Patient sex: M
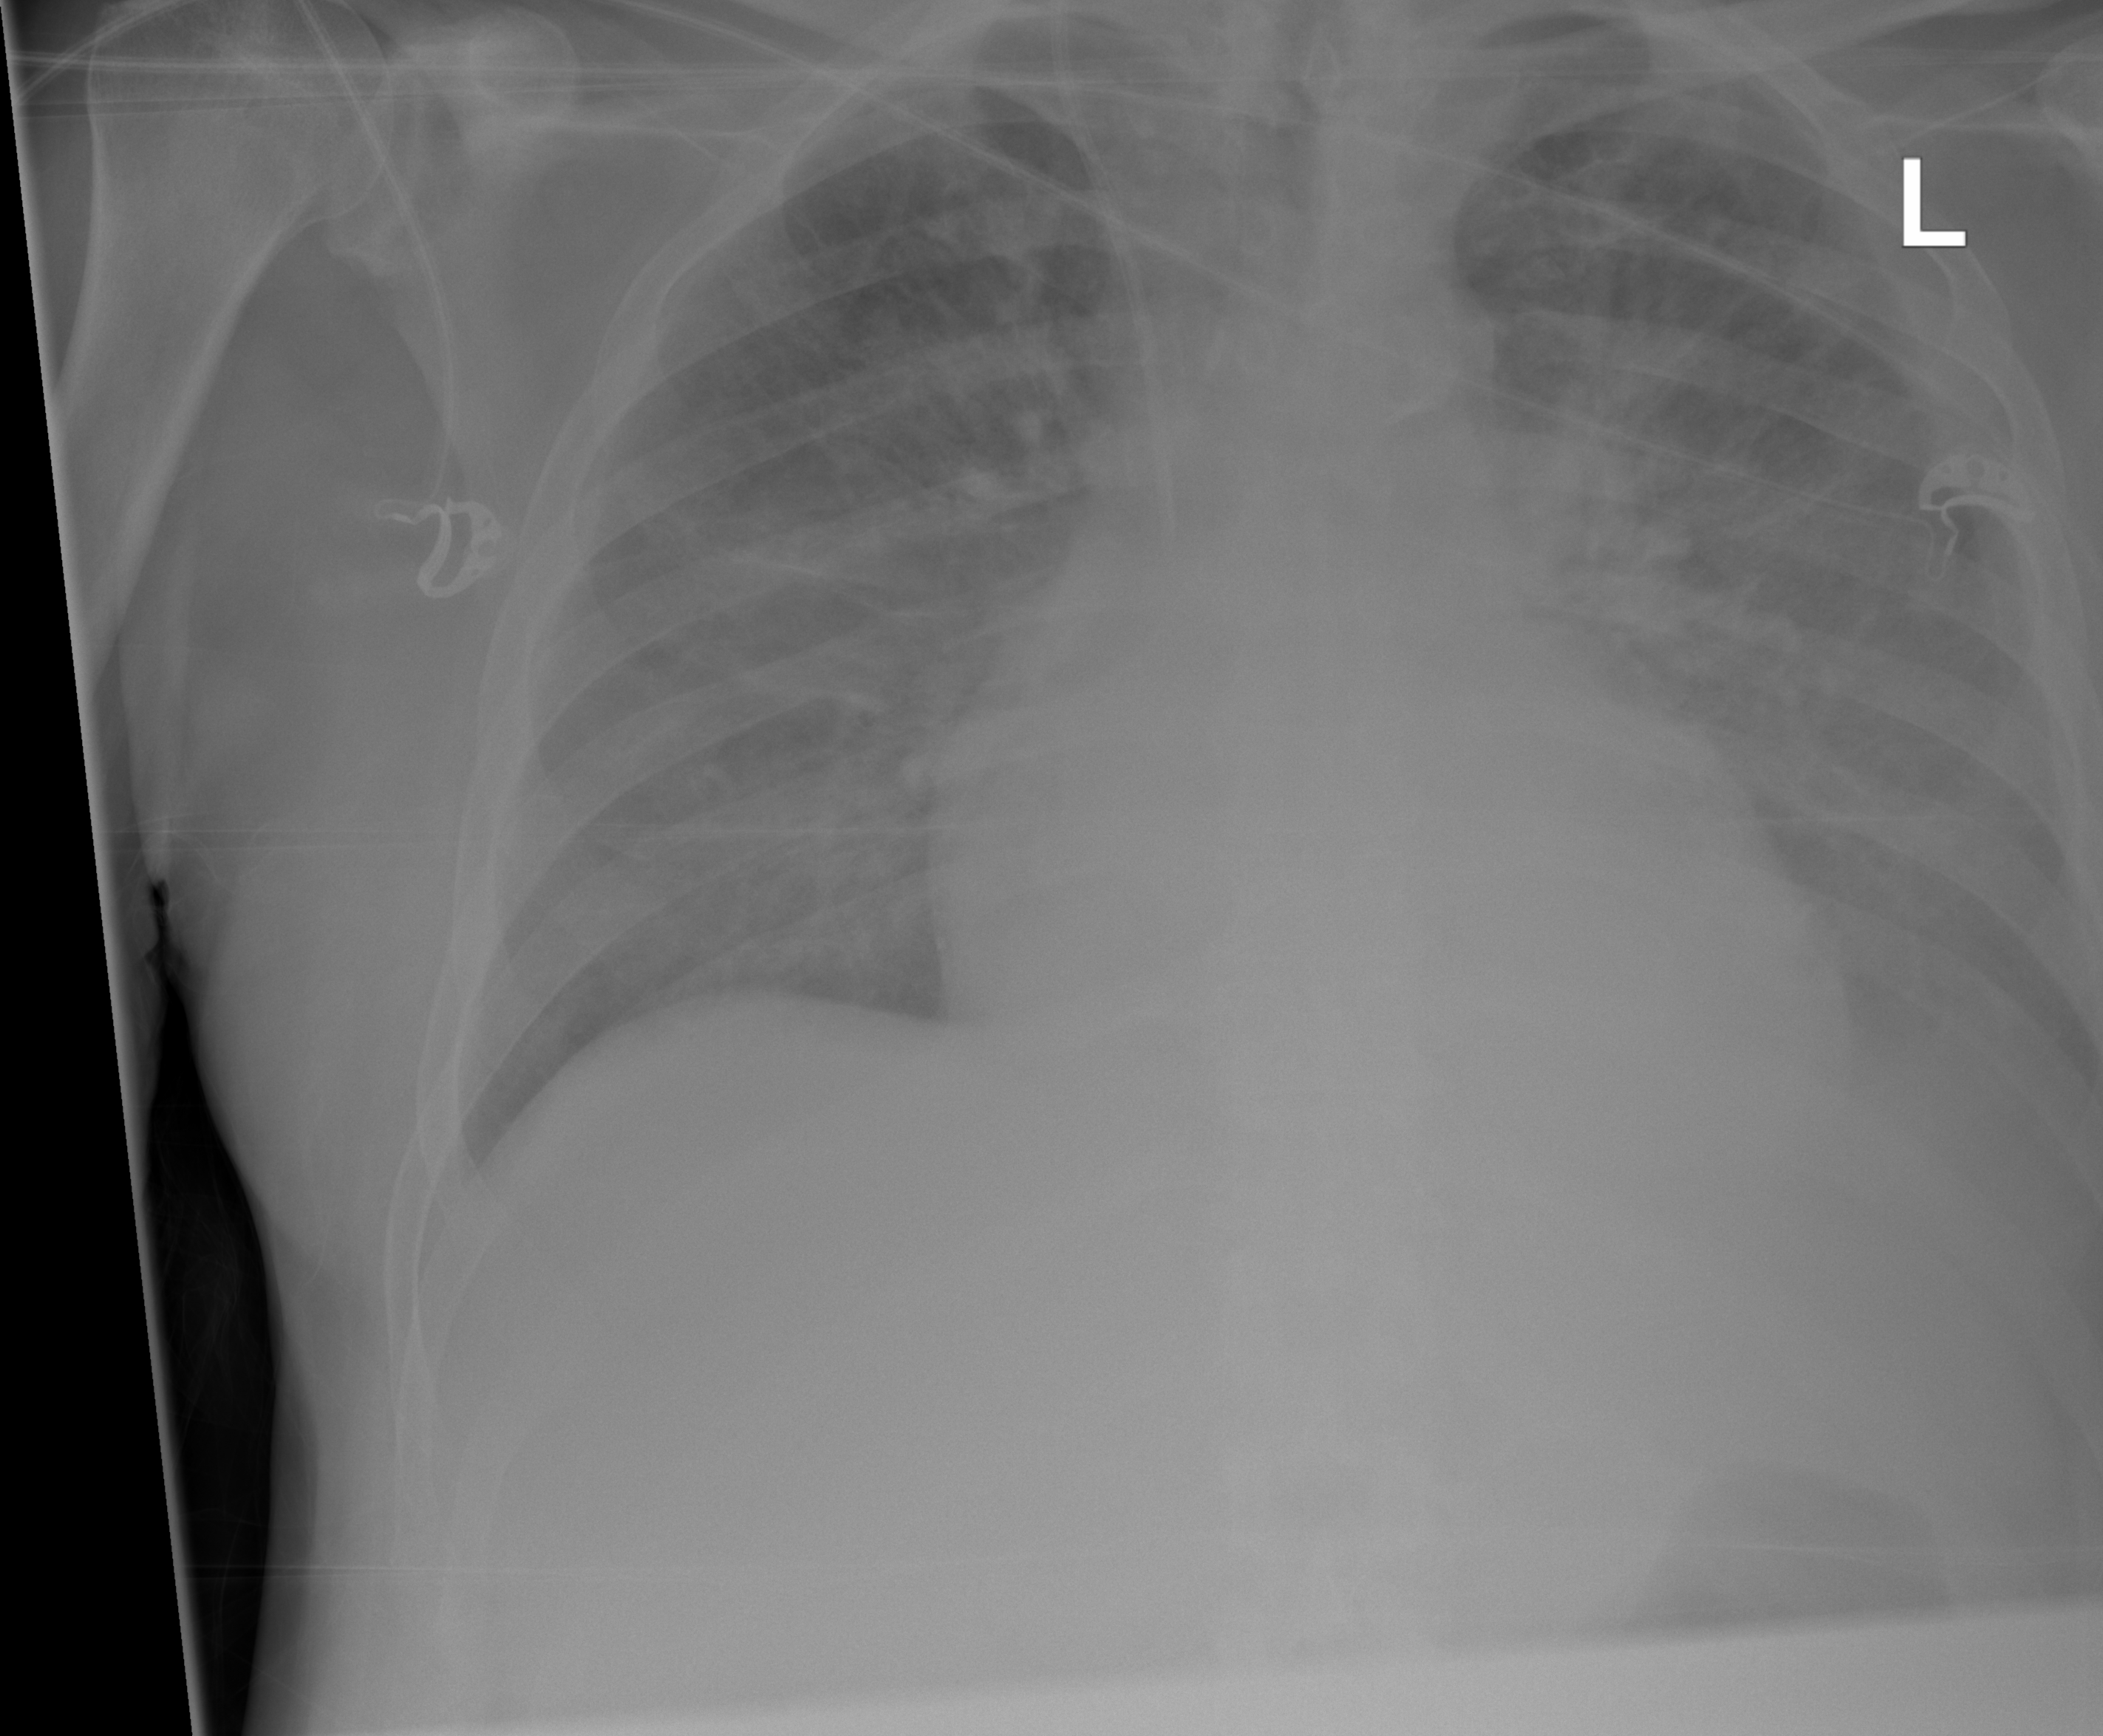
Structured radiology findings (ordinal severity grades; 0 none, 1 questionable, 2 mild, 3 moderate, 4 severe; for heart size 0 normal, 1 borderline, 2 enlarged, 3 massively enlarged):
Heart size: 2
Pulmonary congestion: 3
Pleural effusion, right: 0
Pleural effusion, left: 2
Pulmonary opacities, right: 2
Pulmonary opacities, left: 2
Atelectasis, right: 0
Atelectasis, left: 0